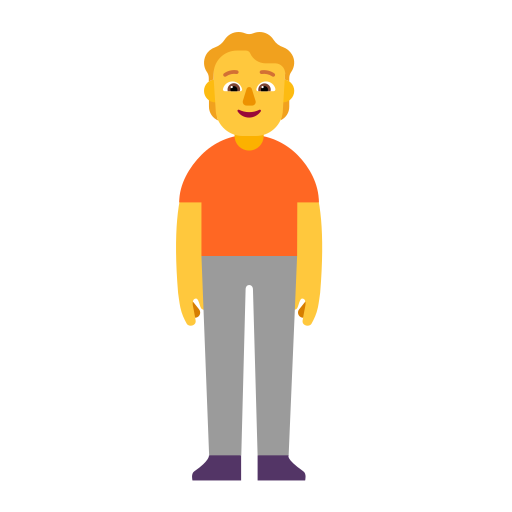
person standing flat default